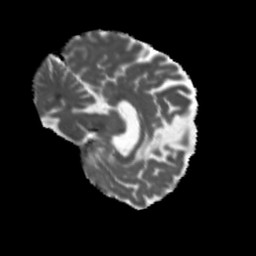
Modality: MD
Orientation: sagittal
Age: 69
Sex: female
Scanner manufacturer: siemens
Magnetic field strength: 3 T
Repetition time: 5.47 s
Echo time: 0.0854 s